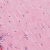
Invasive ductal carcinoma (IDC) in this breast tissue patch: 0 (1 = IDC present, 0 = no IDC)